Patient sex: M
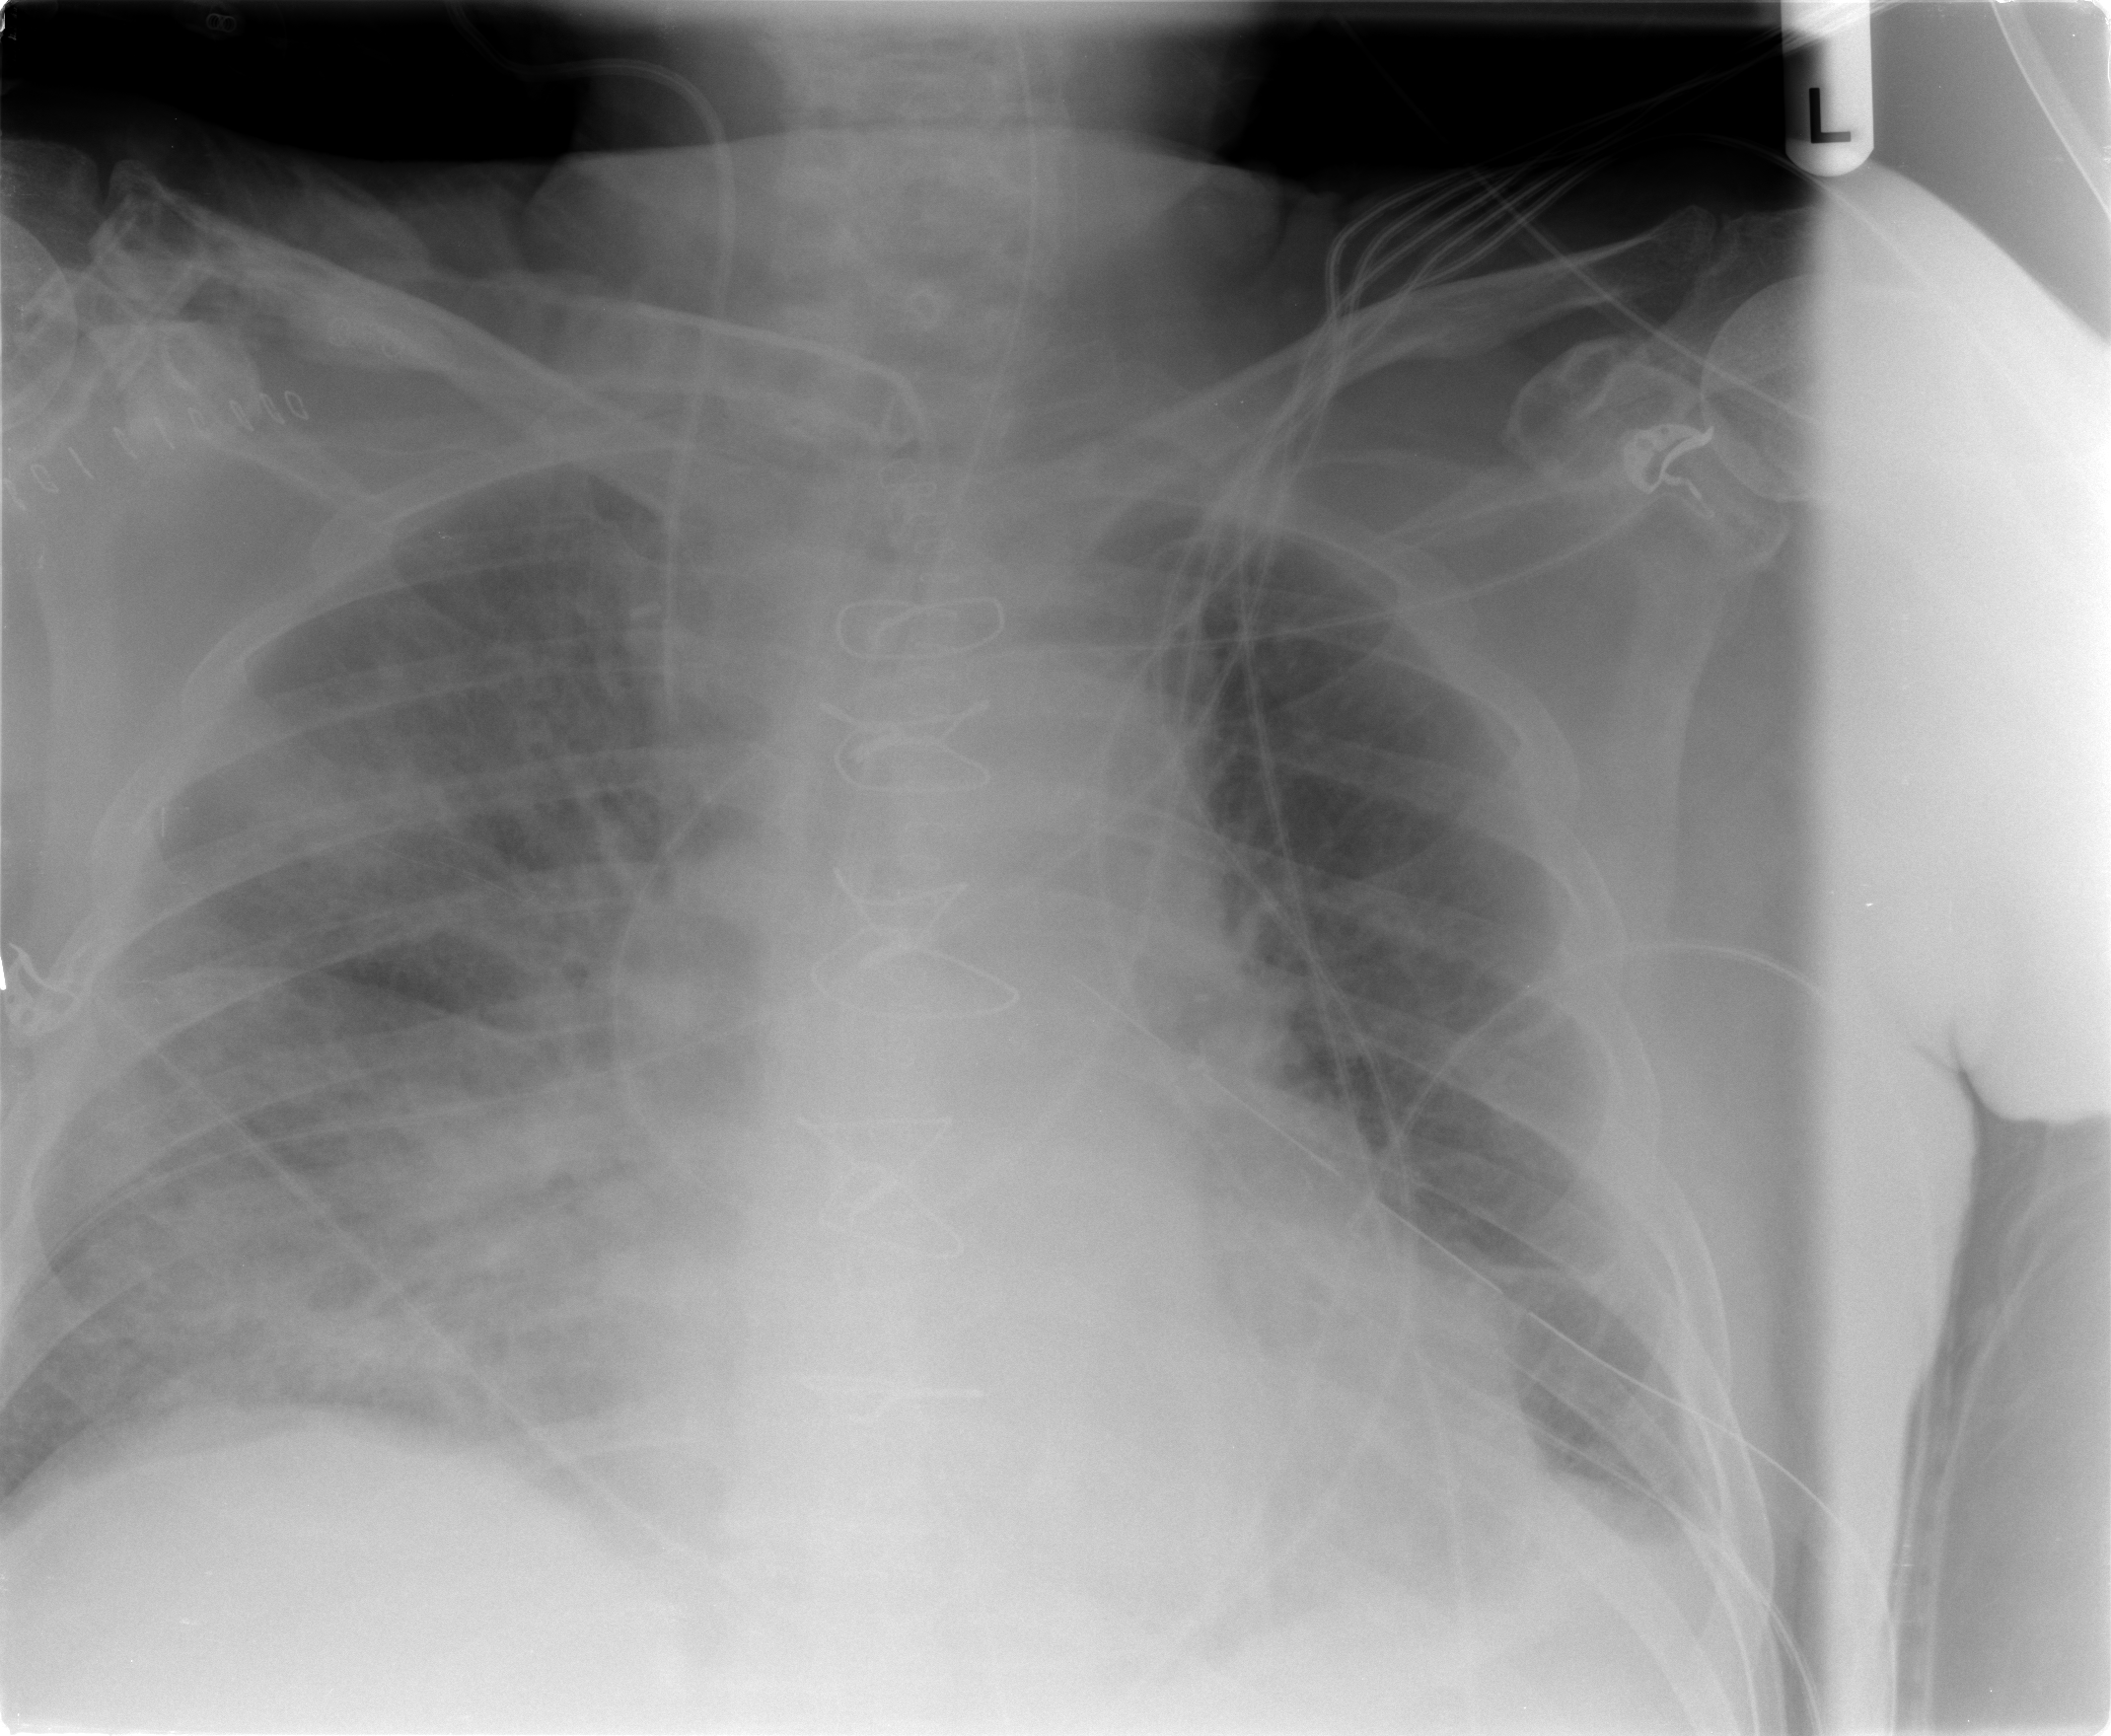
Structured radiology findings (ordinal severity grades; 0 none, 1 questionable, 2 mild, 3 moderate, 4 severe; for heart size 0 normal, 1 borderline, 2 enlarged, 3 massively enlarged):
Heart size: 1
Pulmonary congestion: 3
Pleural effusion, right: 2
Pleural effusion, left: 2
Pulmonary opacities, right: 3
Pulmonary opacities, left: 0
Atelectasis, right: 2
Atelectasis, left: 2